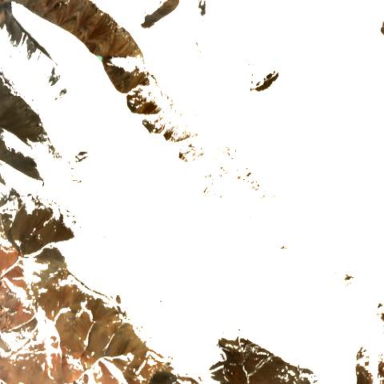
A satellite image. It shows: Majestic glacier in the distance.